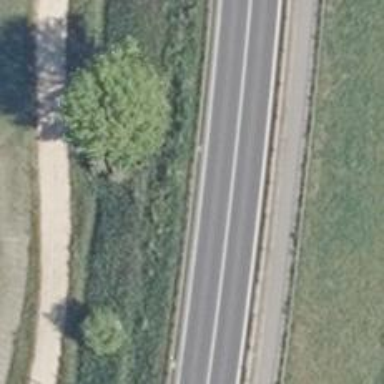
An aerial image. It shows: Secondary road with asphalt surface.